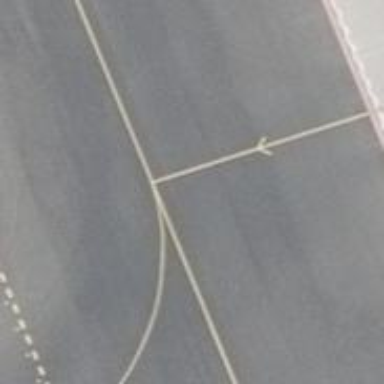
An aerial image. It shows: Parking position at the airport with concrete surface.